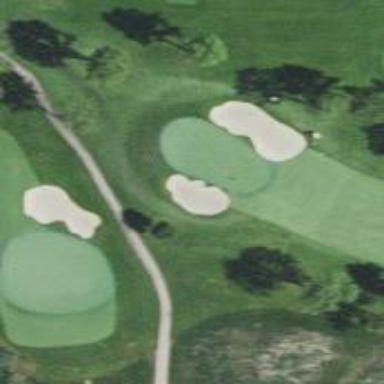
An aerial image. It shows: Golf hole.